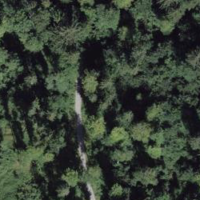
EUNIS habitat code: 43
Species observed at this site:
Fagus sylvatica